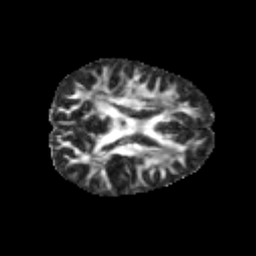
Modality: FA
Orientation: axial
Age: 11
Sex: male
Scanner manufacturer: siemens
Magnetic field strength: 3 T
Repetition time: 3.8 s
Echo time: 0.07 s